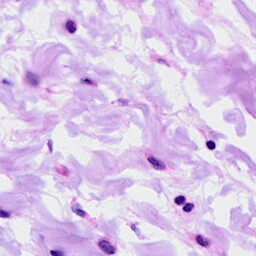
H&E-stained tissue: Ovarian